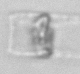
Label: Dactyliosolen_blavyanus